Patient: sex M, age 68
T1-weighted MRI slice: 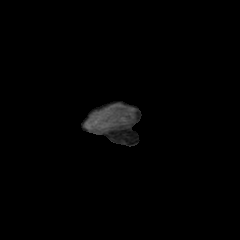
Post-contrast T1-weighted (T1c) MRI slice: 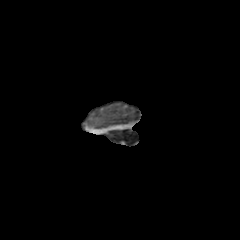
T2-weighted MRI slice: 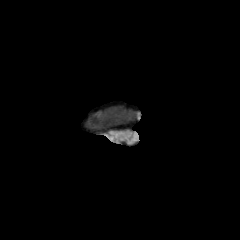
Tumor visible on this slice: yes
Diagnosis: Glioblastoma, IDH-wildtype
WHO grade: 4